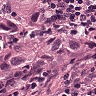
Metastatic tissue present: yes